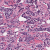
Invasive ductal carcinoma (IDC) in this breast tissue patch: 1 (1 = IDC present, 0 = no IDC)